Question: This is doing my head in. I have a footer with various navigation buttons like so:
'''
<div data-role = "footer" data-position = "fixed" data-theme = "b" data-tap-toggle="false">
<div data-role="navbar">
<ul>
<li><a href= "example.html" rel="external" data-icon="home" data-iconpos = "notext"></a></li>
<li><a href="example2.html" rel="external" data-icon="info" data-iconpos = "notext"></a></li>
<li><a href="example3.html" rel="external" data-icon="gear" data-iconpos = "notext"></a></li>
</ul>
</div>
</div>
'''
On the simulator this all works perfectly no problem. However on a device, when the keyboard opens, the footer goes above the keyboard for a split second and then returns back down, sometimes causing missclicks on the navbuttons. I am using jquery mobile 1.4.2, so I'm wondering whether there is a fix to this.
Note: the footer doesn't stay above the keyboard for the duration of the keyboard input, it just appears above it when the keyboard opens for around a second and then disappears.
EDIT: I have seen all the solutions about hiding the footer when a textarea is in focus etc but none of them seem to be working for me.
EDIT: The device is an iPhone 4 and an iPad mini, not sure of these details are needed
EDIT: In response to the people that have commented, I have tried to make a jsfiddle recreating the problem, however I have been unable to do so. Here is the problem on an iPhone 4:

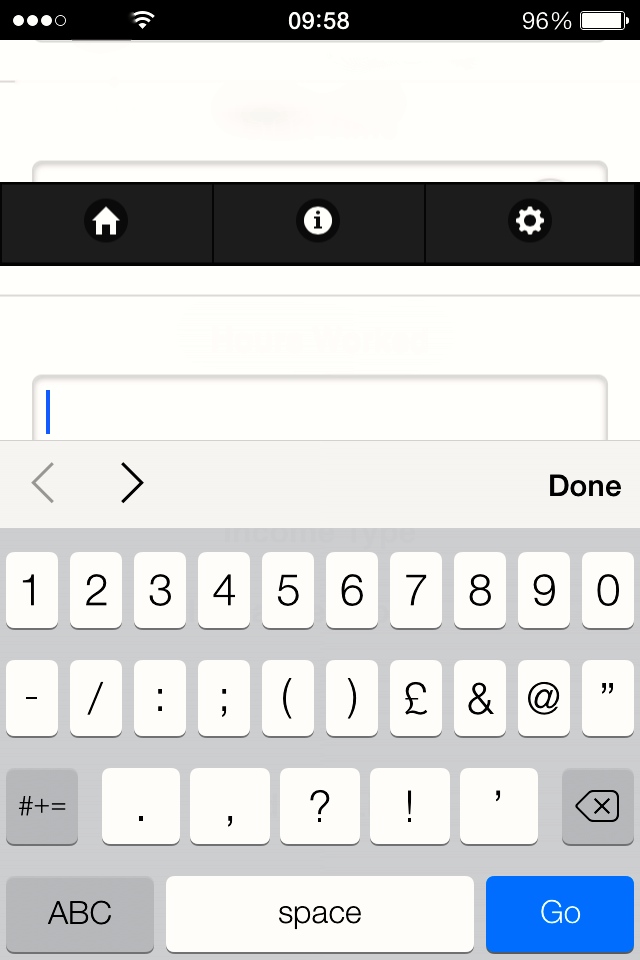
Answer: To anyone interested, I finally found the answer. It was through my own error, I didn't include: 'height = device-height' in the code below. This goes in the head of my HTML
'''
<meta name="viewport" content="user-scalable = no, initial-scale = 1, maximum-scale = 1, minimum-scale=1, width = device-width, target-densitydpi = device-dpi height = device-height"/>
'''